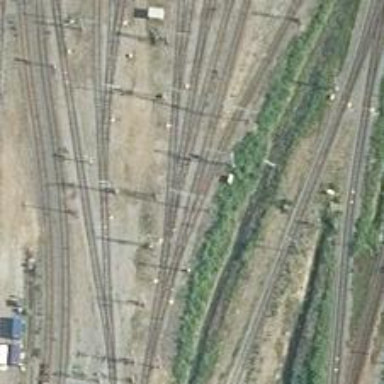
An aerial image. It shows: Rail yard with electrified contact lines for the railway.